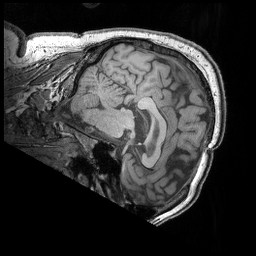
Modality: T1w
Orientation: sagittal
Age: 51
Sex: male
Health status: ill
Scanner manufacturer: siemens
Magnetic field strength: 3 T
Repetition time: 1.75 s
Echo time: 0.00418 s